Interaction volume radius: 5 \u00c5
Interaction volume height: 10 \u00c5
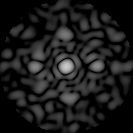
Disorder parameter: 0.8715